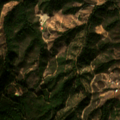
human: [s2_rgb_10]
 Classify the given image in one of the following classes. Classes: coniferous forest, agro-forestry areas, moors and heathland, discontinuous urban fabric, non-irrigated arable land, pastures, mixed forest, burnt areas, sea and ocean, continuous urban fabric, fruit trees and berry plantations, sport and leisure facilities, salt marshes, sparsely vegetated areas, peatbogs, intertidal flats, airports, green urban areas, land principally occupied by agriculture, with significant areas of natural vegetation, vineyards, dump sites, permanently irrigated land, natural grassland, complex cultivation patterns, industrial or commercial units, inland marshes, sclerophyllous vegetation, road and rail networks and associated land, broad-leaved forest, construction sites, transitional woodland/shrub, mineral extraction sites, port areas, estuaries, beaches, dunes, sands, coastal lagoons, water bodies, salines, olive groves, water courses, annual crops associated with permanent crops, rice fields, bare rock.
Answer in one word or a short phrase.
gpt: land principally occupied by agriculture, with significant areas of natural vegetation, broad-leaved forest, sclerophyllous vegetation, transitional woodland/shrub